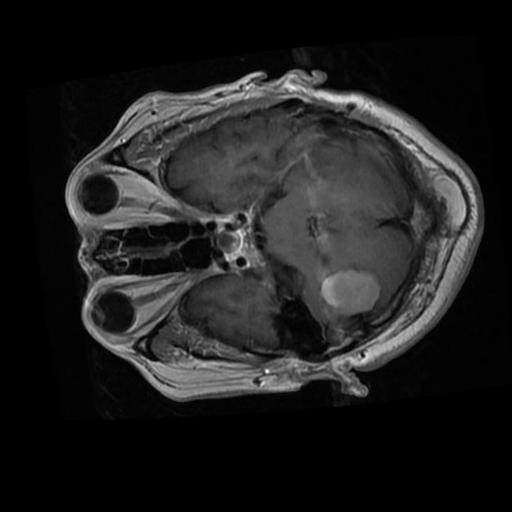
Label: brain_menin